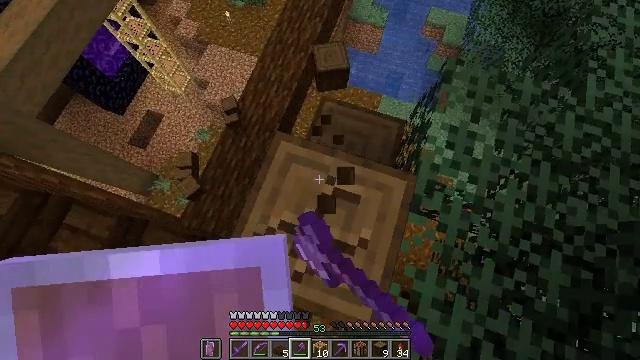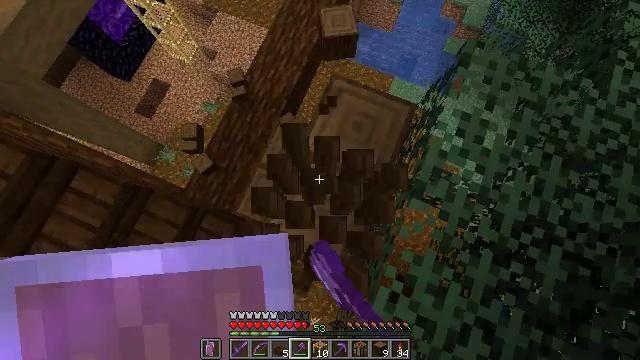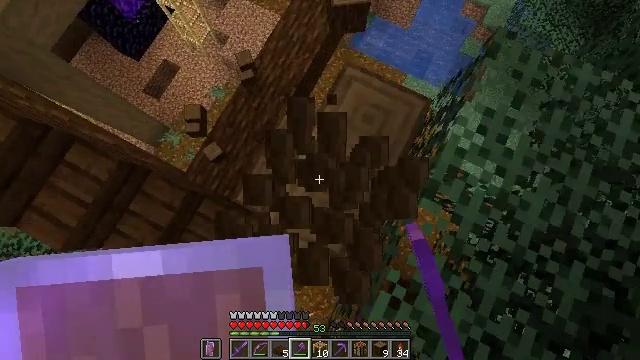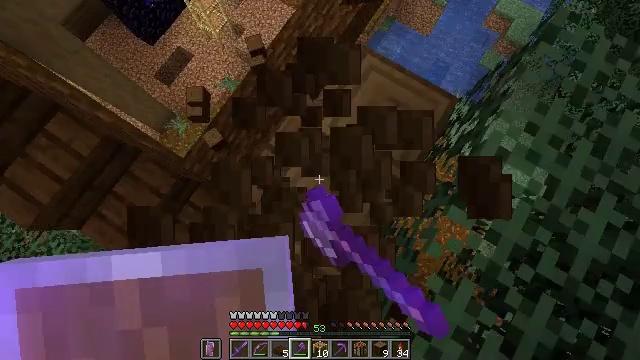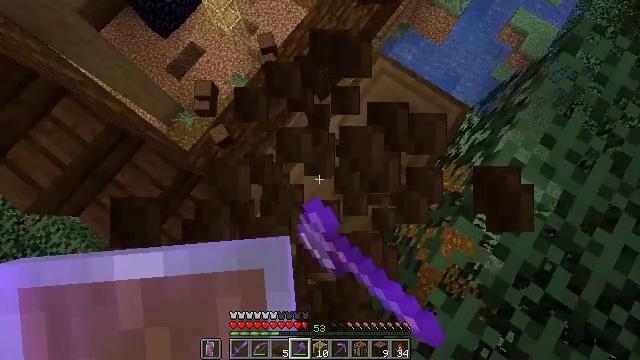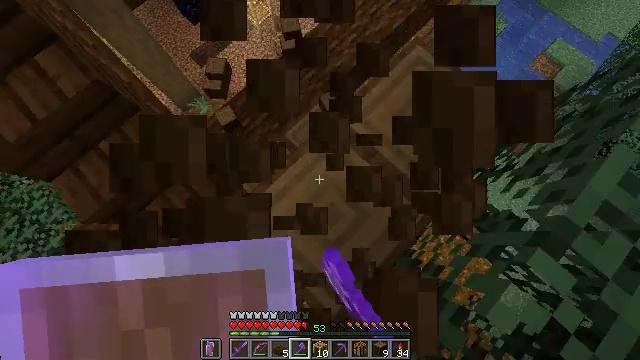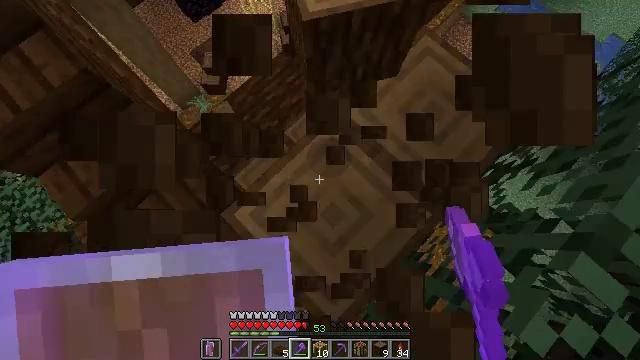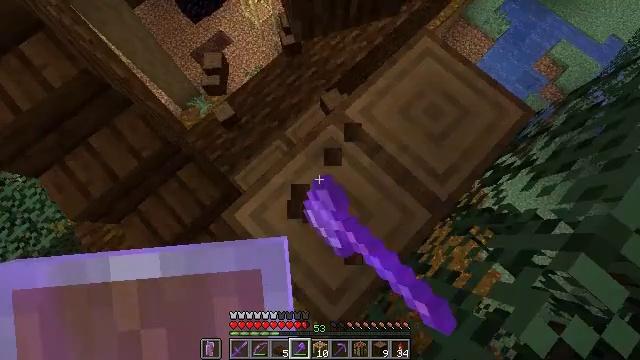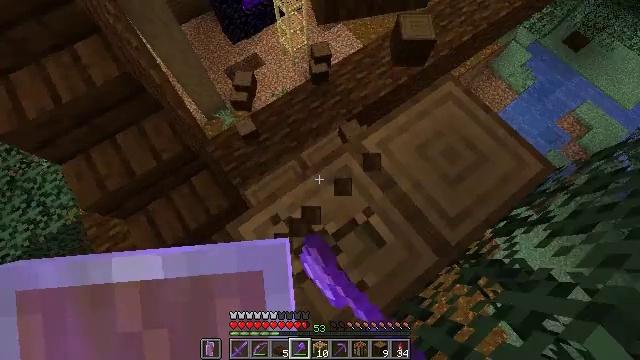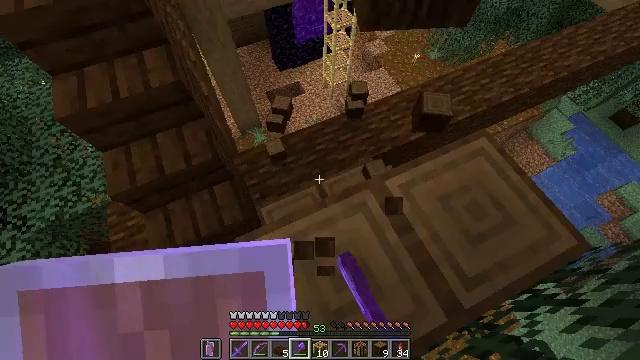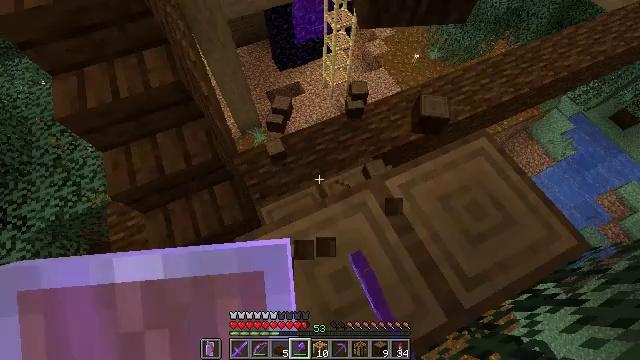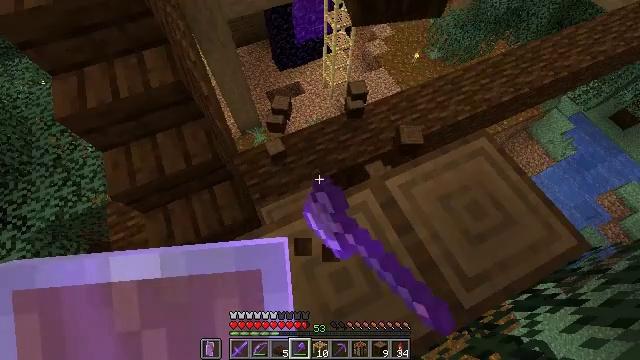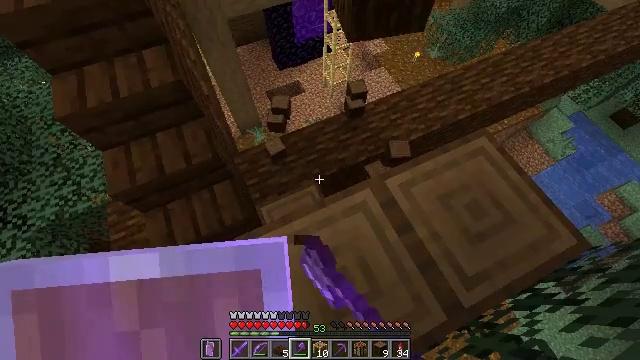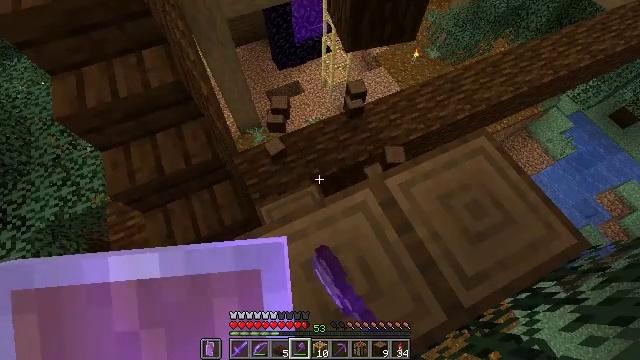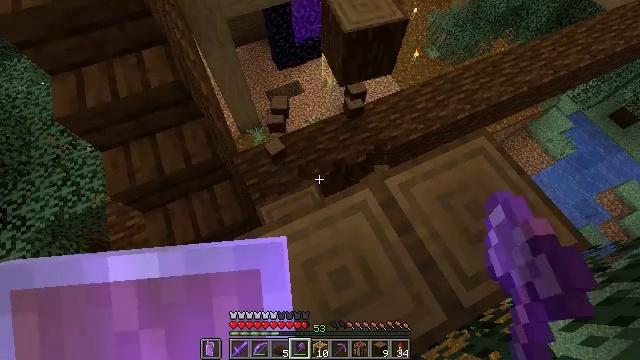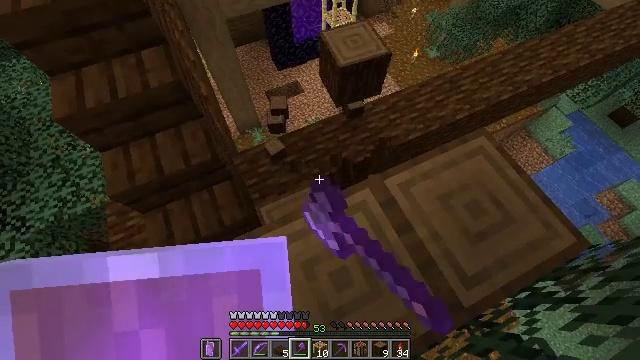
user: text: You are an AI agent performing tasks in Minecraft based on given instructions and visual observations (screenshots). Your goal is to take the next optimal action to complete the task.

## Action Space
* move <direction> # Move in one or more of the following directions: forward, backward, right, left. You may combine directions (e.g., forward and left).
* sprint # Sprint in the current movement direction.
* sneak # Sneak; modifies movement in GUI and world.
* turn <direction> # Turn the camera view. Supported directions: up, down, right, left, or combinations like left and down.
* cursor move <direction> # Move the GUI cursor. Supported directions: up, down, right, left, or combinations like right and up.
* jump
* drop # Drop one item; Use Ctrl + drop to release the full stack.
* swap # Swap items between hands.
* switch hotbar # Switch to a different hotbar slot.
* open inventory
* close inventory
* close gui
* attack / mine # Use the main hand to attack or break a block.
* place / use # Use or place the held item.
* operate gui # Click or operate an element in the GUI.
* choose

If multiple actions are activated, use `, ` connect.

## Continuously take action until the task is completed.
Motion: motion action
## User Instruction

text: Harvest the spruce log from a tree trunk.
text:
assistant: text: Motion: turn left and down, attack / mine
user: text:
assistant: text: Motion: turn left and down, attack / mine
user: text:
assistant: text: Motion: turn left, attack / mine
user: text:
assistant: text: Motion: turn left, attack / mine
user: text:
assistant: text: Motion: turn left and up, attack / mine
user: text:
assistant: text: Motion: attack / mine
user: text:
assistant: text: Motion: attack / mine
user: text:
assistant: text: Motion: turn left and up, attack / mine
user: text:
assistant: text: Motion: turn left and up, attack / mine
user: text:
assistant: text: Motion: attack / mine
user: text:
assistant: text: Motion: attack / mine
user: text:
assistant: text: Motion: attack / mine
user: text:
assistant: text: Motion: attack / mine
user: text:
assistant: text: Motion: attack / mine
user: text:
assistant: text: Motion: attack / mine
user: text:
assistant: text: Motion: turn right, attack / mine
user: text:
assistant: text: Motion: attack / mine
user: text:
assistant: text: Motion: no_op
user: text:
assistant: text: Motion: no_op
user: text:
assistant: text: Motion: no_op
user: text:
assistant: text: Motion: no_op
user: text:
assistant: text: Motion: no_op
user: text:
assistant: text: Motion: no_op
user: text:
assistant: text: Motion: no_op
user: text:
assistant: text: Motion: no_op
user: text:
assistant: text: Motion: no_op
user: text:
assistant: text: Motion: no_op
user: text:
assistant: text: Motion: no_op
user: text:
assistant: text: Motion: no_op
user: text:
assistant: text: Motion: no_op